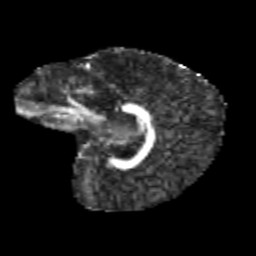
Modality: FA
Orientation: sagittal
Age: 9
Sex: male
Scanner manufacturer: siemens
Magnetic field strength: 3 T
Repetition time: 3.8 s
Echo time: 0.07 s